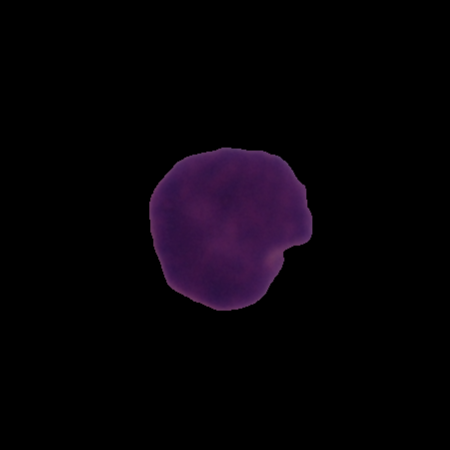
Label: healthy